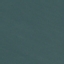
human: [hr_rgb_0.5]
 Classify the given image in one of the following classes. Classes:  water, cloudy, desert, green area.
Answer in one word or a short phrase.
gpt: water